The image is the raw time-domain waveform of a rolling-element bearing's vibration signal. Based on the visible evidence, which condition applies: normal, inner_race, outer_race, ball?
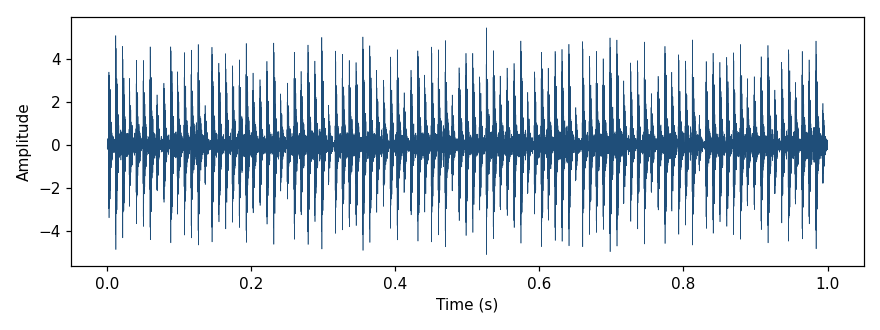
Answer: outer_race